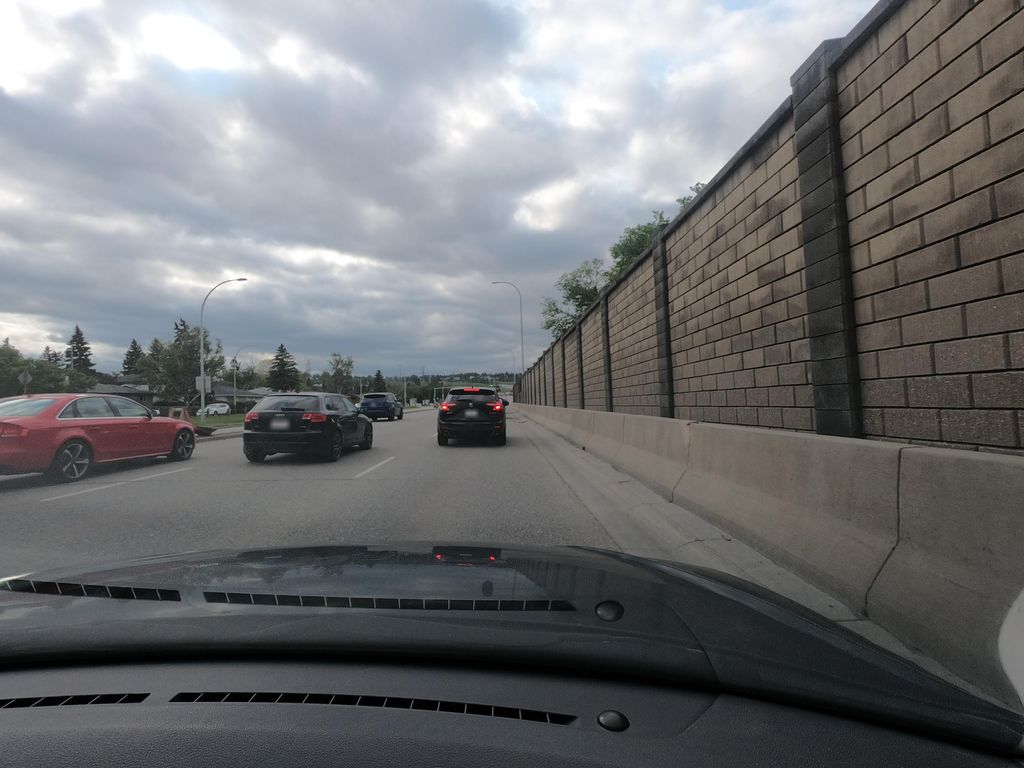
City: calgary